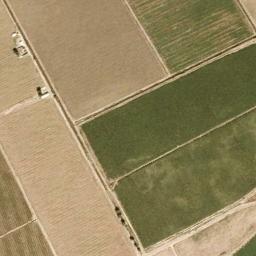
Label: rectangular_farmland